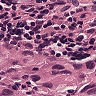
Metastatic tissue present: yes